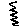
Label: zigzag